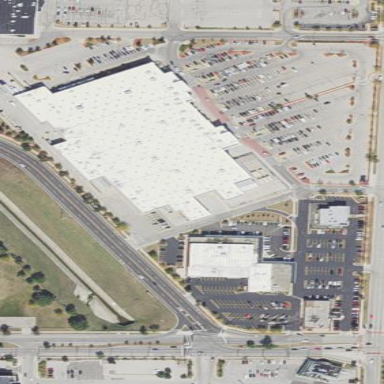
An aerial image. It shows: Retail area.